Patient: sex F, age 37
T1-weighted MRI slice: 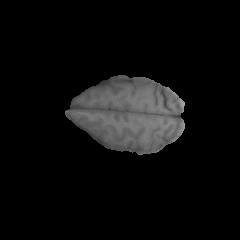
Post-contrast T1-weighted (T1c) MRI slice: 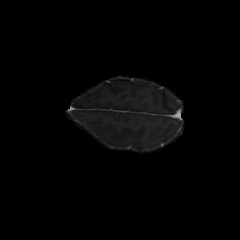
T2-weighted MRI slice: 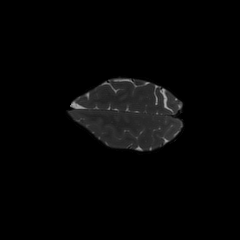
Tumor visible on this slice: no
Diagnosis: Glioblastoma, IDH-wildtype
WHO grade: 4